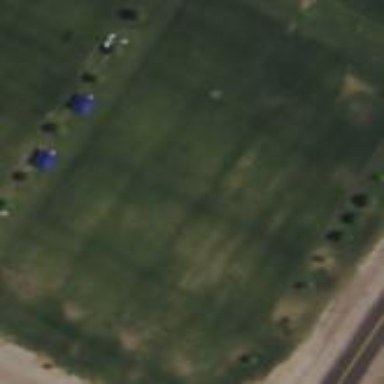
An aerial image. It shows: Grass pitch designated for soccer.